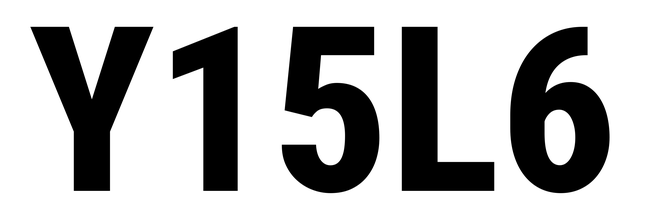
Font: Roboto_Condensed_ExtraBold